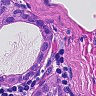
Metastatic tissue present: yes